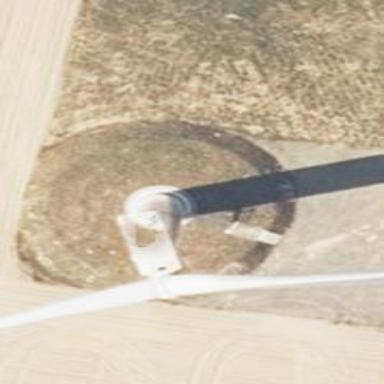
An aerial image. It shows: Wind power generator.